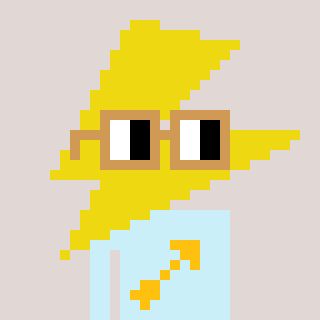
a pixel art character with square brown glasses, a lightning bolt-shaped head and a cold-colored body on a warm background